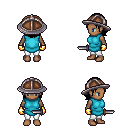
a pixel art fantasy rpg character, female body template, human, dark skin, teal tunic, white pants, black long bangs hairstyle, chain helm, gold gloves, dagger, four views (front, back, left, right), 2x2 character sprite sheet, small pixel art, hard edges, no anti-aliasing